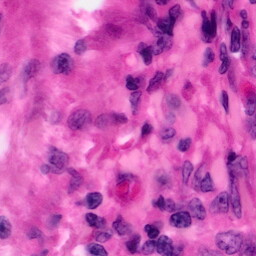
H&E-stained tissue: Pancreatic